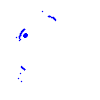
Particle: kaon